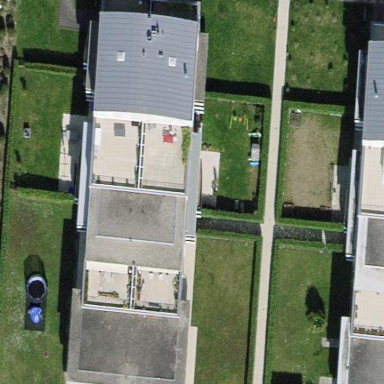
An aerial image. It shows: Flat-roofed apartment building.